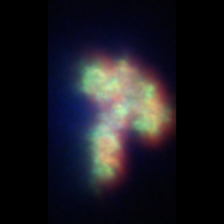
Taxon: Ciliates
Group: Other